Question: I am trying to create a mandelbrot image using c++/opengl. Below is the simple code that i have came up with so far and the image that comes out:

'''
#include<GL/gl.h>
#include <GL/glu.h>
#include <GL/glut.h>
#include <math.h>
#include <stdio.h>
#include <stdlib.h>
double dividecubesby = 300;
const double left = -2.0;
const double right = 2.0;
const double bottom = -2.0;
const double top = 2.0;
int maxiteration = 90;
int mandtest(double Cr, double Ci){
double Zr = 0.0;
double Zi = 0.0;
int times = 0;
Zr = Zr+Cr;
Zi = Zi+Ci;
while ((((Zr*Zr)+(Zi*Zi))<4) && (times < maxiteration)){
Zr = (Zr*Zr)-(Zi*Zi);
Zi = 2*Zr*Zi;
Zr = Zr+Cr;
Zi = Zi+Ci;
times = times+1;
}
return times;
void display(void)
{
glClear(GL_COLOR_BUFFER_BIT);
glColor3f(1.0f,1.0f,1.0f);
double real = left;//this is the real part of the order-pair in the cube
double image = top;// this is the image part of the order-pair in the cube
double deltax = ((right - left)/(dividecubesby));//this means 4/300
double deltay = ((top- bottom)/(dividecubesby));// this means 4/300
glBegin(GL_POINTS);
for(double x= left;x<=right;x += deltax ){
for(double y= bottom; y<=top;y += deltay ){
if((mandtest(x,y))==maxiteration){
glColor3f(1.0f,1.0f,1.0f);
glVertex2f(x,y);
}
else {
glColor3f(0.0f,0.0f,(float)mandtest(x,y)/maxiteration);
glVertex2f(x,y);
}
}
}
glEnd();
glFlush();
}
void init(void)
{
//select clearing (background) color
glClearColor(0.0, 0.0, 0.0, 0.0);
//initialize viewing values
glMatrixMode(GL_PROJECTION);
glLoadIdentity();
//glortho(left,right,bottom,top,near,far)
gluOrtho2D(-2.0, 2.0, -2.0, 2.0);
}
int main(int argc, char ** argv)
{
glutInit(&argc, argv);
glutInitDisplayMode(GLUT_SINGLE | GLUT_RGB);
glutInitWindowSize(dividecubesby,dividecubesby);
glutCreateWindow("A Simple OpenGL Windows Application with GLUT");
init();
glutDisplayFunc(display);
glutMainLoop();
return 0;
}
'''
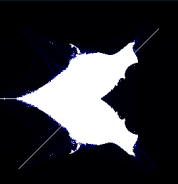
Answer: In
'''
Zr = (Zr*Zr)-(Zi*Zi);
Zi = 2*Zr*Zi;
Zr = Zr+Cr;
Zi = Zi+Ci;
'''
You use the new 'Zr' to calculate 'Zi', that yields wrong results, make it
'''
double temp = (Zr*Zr)-(Zi*Zi);
Zi = 2*Zr*Zi;
Zr = temp+Cr;
Zi = Zi+Ci;
'''
to get better results: